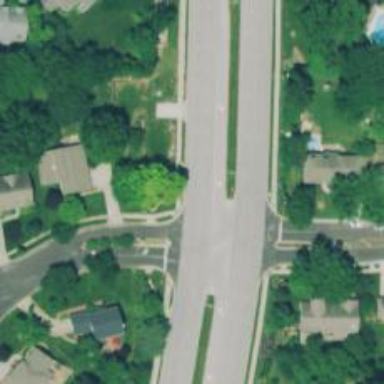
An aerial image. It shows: Dash road marking.